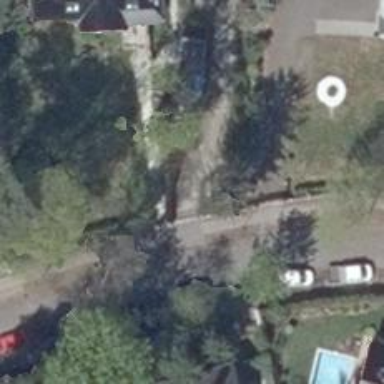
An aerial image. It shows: Driveway.